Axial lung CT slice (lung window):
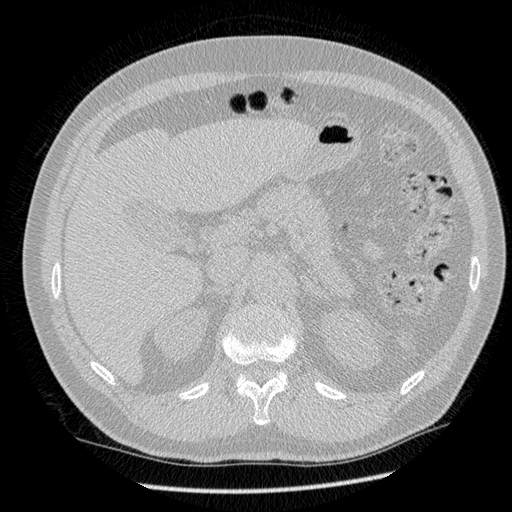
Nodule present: no